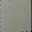
Piece: xx